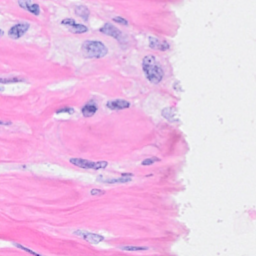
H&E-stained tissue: Breast